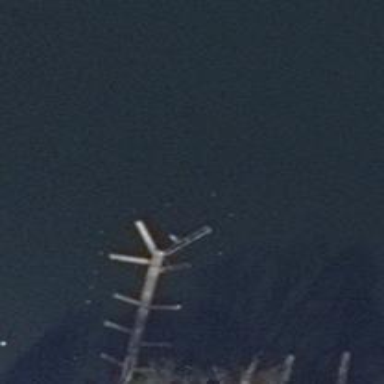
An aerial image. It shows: Man-made pier.